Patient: sex F, age 59
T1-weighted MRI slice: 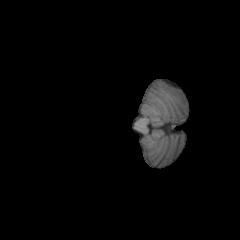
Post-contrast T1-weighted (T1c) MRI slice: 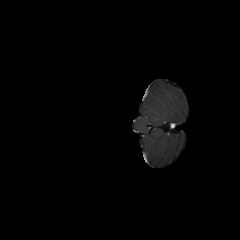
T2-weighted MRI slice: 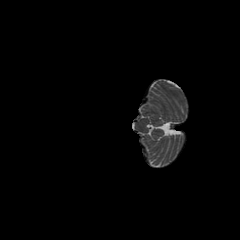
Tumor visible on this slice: no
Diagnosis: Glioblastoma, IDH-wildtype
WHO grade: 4